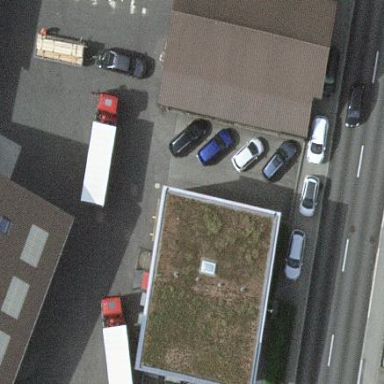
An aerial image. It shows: Building.